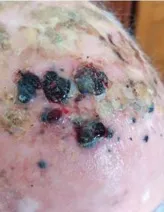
Evolution of the lesions. 3 months after the first ECT, and ,1 month after 2 cycles of anti-PD1.
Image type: medical_photograph (skin_photograph)